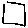
Label: square